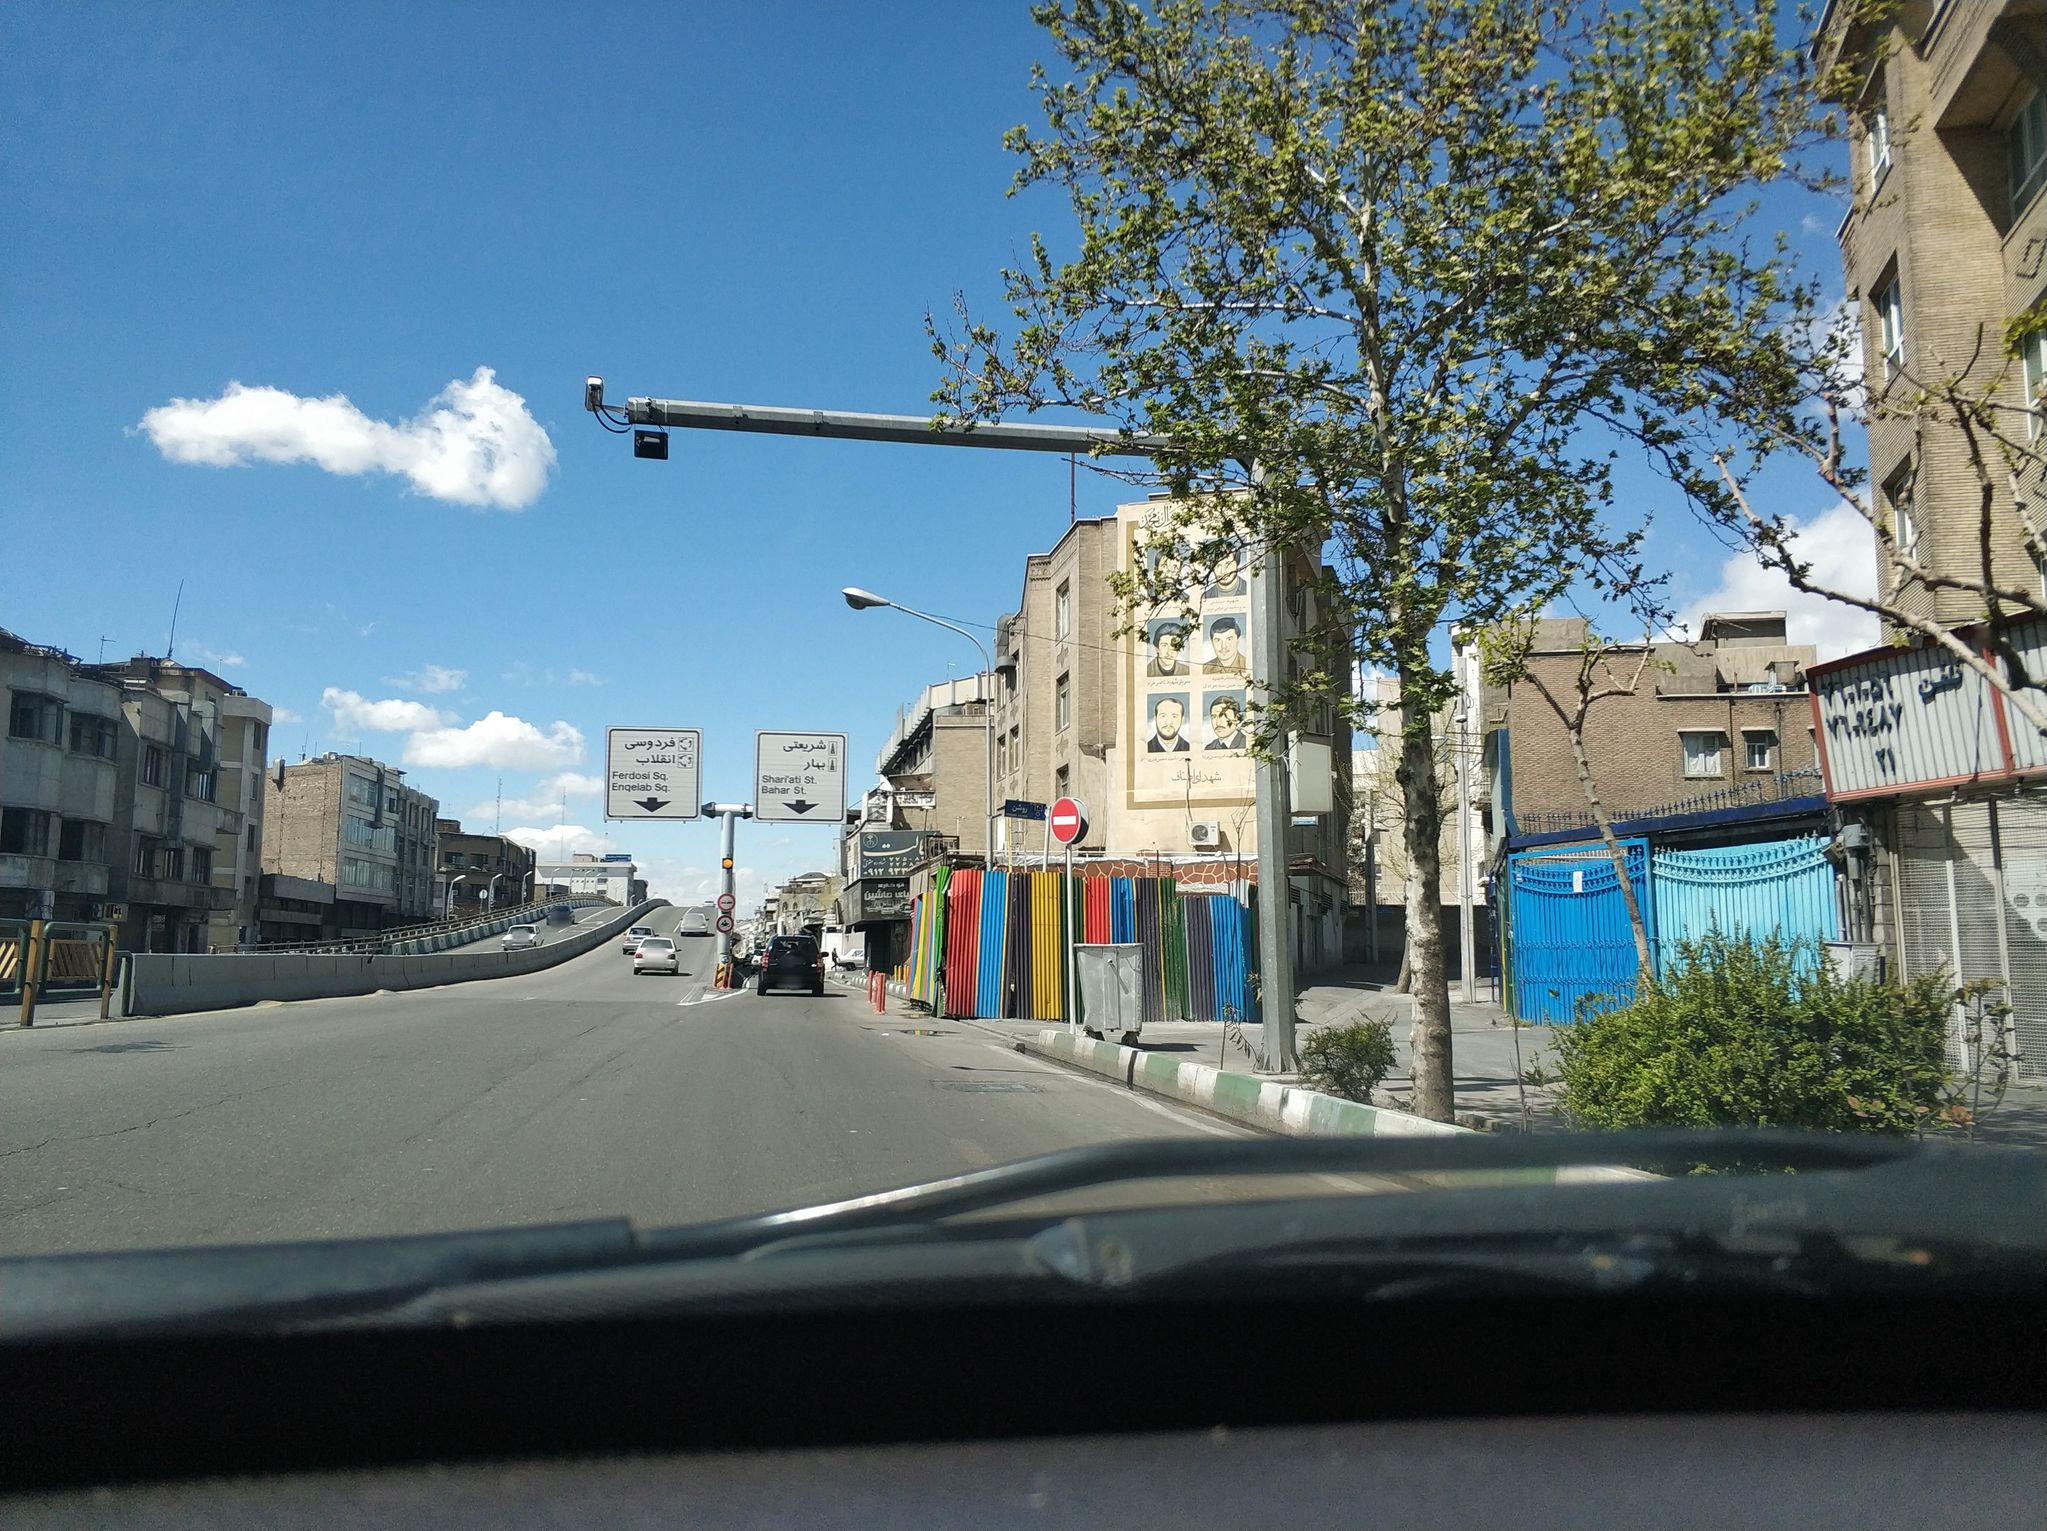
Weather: clear
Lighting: day
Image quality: good
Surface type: driving surface
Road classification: primary_link
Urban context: urban centre
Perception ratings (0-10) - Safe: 3.3, Lively: 5.94, Beautiful: 2.81, Boring: 3.49, Depressing: 6.23, Wealthy: 1.82